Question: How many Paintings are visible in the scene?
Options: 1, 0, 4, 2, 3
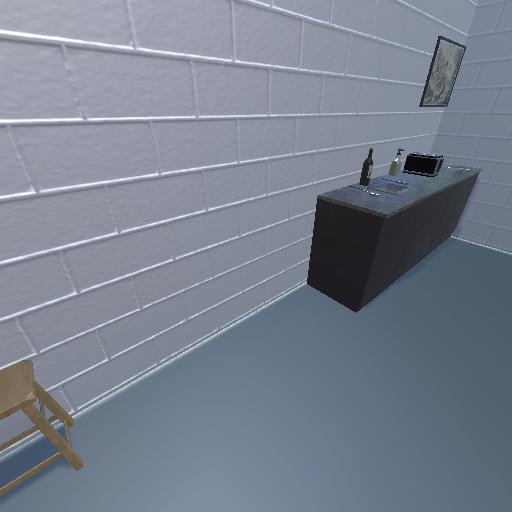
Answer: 1